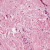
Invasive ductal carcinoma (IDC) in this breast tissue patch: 0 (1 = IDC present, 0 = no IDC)